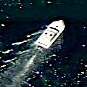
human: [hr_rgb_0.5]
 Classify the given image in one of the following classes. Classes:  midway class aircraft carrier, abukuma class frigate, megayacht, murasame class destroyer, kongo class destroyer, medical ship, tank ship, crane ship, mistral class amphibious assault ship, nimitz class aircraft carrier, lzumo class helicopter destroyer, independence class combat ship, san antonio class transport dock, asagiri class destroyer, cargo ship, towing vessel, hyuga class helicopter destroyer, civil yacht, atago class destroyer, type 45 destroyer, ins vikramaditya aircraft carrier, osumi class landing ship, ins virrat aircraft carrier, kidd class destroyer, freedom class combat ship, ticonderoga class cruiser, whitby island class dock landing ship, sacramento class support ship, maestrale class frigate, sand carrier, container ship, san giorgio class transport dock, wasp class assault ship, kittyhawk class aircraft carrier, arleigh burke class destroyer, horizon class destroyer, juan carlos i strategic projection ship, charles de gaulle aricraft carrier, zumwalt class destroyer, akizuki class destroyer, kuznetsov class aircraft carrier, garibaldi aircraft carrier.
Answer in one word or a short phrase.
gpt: Civil yacht